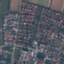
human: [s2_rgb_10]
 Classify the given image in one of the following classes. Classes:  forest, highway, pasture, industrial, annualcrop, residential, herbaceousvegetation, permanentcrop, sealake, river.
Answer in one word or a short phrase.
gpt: Residential